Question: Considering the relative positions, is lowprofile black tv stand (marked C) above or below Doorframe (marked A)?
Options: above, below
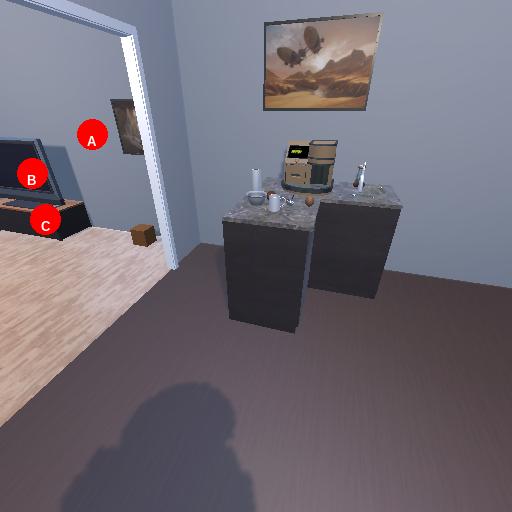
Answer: above